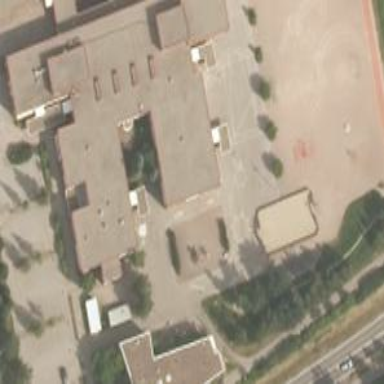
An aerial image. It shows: School.